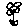
Label: flower